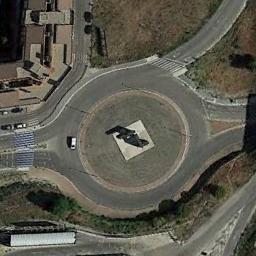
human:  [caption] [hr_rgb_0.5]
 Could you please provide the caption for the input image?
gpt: There are several buildings next to the roundabout .

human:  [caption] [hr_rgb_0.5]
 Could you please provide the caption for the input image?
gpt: There are several moving vehicles on the road at the roundabout, And there are some buildings and some trees around the roundabout .

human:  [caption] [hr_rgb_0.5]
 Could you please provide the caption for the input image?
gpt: The roundabout connects some roads and a sculpture is in the middle of the roundabout .

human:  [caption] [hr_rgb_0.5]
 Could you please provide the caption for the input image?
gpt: The roundabout is on the bare land next to buildings .

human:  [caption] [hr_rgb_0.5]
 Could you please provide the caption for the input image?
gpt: There are some buildings near the roundabout .